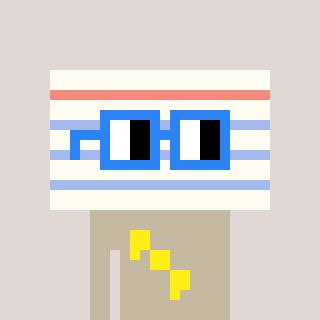
a pixel art character with square blue glasses, a empty notebook page-shaped head and a bege-colored body on a warm background